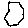
Label: hexagon